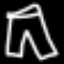
Label: pants